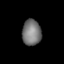
Tissue: lung
Cell type: Epithelial cells
Senescence score: 0.1298
Nuclear area (px): 479
Mean DAPI intensity: 117.382